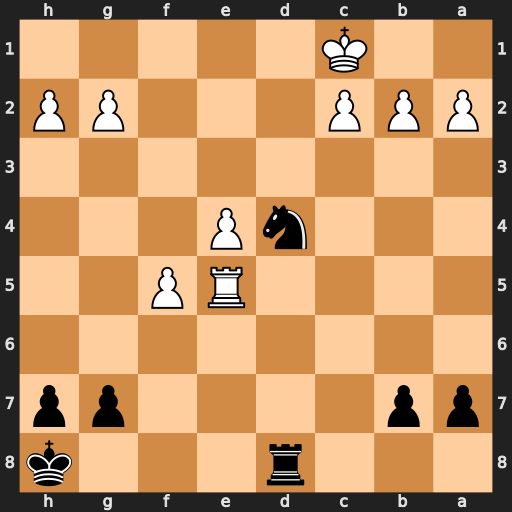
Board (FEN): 3r3k/pp4pp/8/4RP2/3nP3/8/PPP3PP/2K5
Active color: b
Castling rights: -
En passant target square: -
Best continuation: Ne2+ Kb1 Rd1#